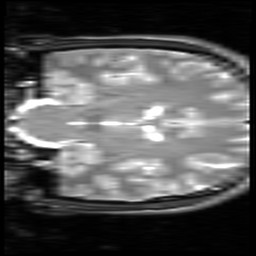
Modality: inplaneT2
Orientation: coronal
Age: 23
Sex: male